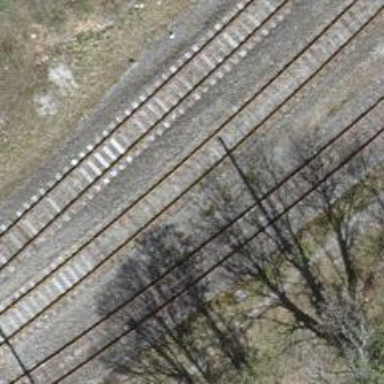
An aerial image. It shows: Rail siding with electrified contact lines.